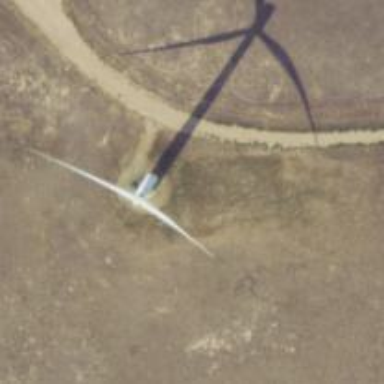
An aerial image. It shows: Wind generator powered by horizontal axis wind turbine.